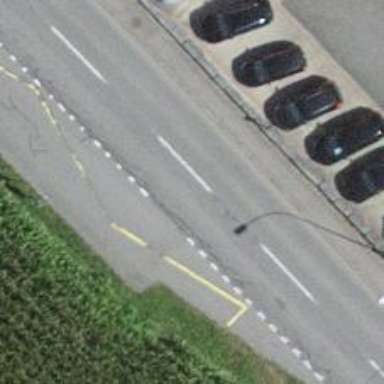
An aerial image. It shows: Public transport stop position.